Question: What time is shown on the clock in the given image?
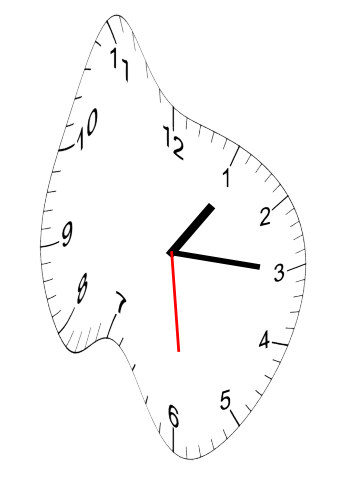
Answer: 01:15:29